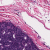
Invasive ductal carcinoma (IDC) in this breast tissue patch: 0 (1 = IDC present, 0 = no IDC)